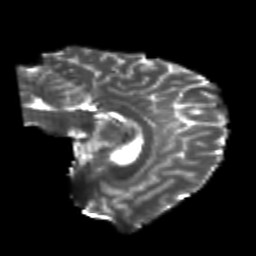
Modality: T2w
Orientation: sagittal
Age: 22
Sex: female
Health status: healthy
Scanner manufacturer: philips
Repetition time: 7.386 s
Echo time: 0.08599 s